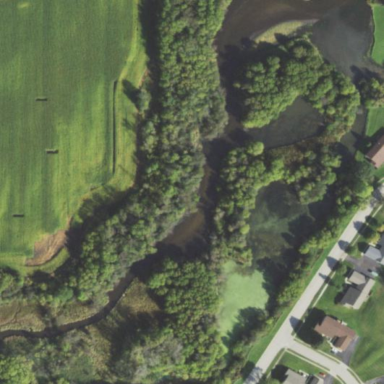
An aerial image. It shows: Fen wetland area.